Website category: university
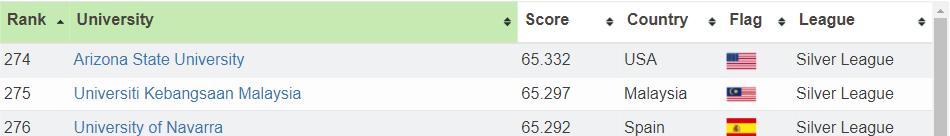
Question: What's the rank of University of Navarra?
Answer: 276

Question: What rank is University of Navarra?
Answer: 276

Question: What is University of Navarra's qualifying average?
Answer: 276

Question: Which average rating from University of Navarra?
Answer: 276

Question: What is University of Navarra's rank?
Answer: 276

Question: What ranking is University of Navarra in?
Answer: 276

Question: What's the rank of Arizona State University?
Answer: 274

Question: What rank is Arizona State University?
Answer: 274

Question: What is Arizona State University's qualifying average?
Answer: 274

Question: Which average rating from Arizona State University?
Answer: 274

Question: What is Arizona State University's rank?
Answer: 274

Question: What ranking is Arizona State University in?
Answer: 274

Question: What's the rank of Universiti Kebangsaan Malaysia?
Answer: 275

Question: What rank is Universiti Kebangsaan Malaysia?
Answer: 275

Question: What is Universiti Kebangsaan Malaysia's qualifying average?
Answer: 275

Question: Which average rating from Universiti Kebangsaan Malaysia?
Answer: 275

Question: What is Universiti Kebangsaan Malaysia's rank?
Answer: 275

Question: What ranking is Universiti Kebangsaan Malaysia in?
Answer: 275

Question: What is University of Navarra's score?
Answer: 65.292

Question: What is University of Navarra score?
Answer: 65.292

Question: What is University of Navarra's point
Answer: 65.292

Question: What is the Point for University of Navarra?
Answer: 65.292

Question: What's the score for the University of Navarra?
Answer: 65.292

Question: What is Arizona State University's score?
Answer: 65.332

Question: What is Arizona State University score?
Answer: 65.332

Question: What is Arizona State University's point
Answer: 65.332

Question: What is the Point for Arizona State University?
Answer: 65.332

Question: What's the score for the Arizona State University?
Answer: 65.332

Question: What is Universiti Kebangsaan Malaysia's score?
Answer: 65.297

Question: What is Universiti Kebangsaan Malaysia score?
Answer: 65.297

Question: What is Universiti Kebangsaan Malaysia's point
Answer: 65.297

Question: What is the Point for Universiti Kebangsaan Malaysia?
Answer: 65.297

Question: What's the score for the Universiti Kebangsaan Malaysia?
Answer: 65.297

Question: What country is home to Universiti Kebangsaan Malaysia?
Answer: Malaysia

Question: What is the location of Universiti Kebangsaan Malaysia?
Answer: Malaysia

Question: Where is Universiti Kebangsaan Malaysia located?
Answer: Malaysia

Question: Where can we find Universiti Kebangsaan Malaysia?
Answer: Malaysia

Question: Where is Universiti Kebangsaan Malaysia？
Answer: Malaysia

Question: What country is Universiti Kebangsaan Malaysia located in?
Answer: Malaysia

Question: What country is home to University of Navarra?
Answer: Spain

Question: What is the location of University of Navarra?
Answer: Spain

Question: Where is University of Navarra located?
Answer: Spain

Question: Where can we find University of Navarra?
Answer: Spain

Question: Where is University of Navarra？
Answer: Spain

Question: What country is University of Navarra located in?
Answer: Spain

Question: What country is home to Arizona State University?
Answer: USA

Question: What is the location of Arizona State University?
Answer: USA

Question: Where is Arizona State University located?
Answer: USA

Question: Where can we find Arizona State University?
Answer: USA

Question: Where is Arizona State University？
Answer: USA

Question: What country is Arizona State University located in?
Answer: USA

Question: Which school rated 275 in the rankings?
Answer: Universiti Kebangsaan Malaysia

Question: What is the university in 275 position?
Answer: Universiti Kebangsaan Malaysia

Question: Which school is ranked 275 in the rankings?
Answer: Universiti Kebangsaan Malaysia

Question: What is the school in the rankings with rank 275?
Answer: Universiti Kebangsaan Malaysia

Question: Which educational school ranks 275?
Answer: Universiti Kebangsaan Malaysia

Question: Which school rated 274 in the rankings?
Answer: Arizona State University

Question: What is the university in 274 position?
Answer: Arizona State University

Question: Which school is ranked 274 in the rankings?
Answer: Arizona State University

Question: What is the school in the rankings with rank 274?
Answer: Arizona State University

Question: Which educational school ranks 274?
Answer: Arizona State University

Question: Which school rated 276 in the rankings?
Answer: University of Navarra

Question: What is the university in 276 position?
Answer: University of Navarra

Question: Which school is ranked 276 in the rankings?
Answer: University of Navarra